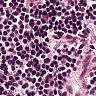
Metastatic tissue present: no